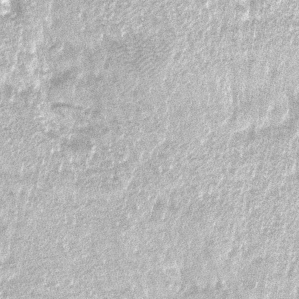
Label: frost